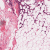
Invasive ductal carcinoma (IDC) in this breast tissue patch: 1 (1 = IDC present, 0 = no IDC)